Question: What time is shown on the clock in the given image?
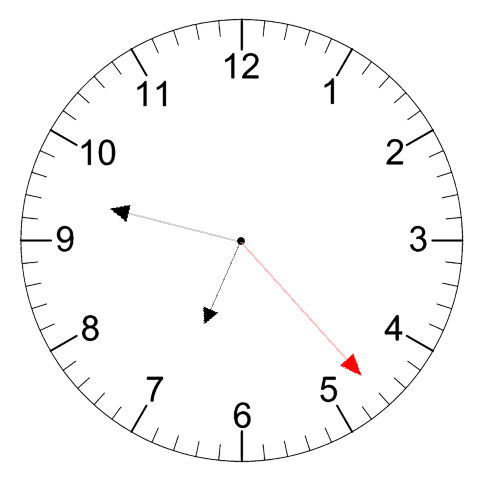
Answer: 06:47:23